Interaction volume radius: 5 \u00c5
Interaction volume height: 35 \u00c5
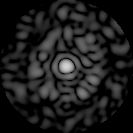
Disorder parameter: 0.845